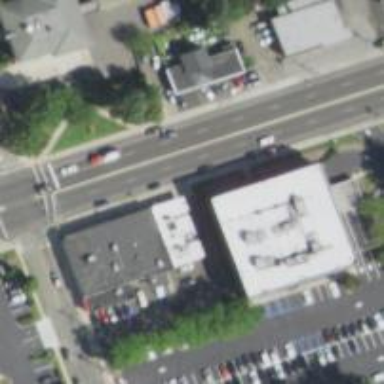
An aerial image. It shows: Post office.